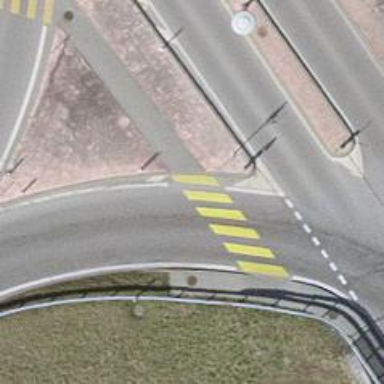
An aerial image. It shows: Uncontrolled zebra crossing with zebra markings.